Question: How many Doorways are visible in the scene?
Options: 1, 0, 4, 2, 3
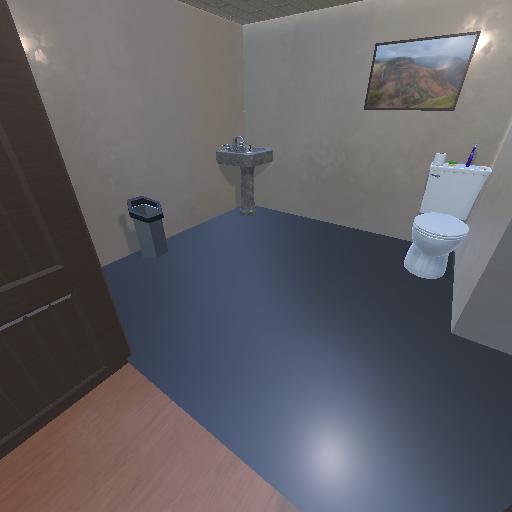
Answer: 1